Field crop: maize
Growth stage: 2
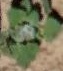
Species: chenopodium